Question: I am trying to remove the duplicates in excel via the following code:
'''
Set rng = Range("A1", Range("A1").SpecialCells(xlLastCell))
rng.removeduplicates Columns:=8, Header:=xlYes
'''
This method seems to work half of the time. Sometimes it works, sometimes it gives me the following error:

Searching on run-time error 1004 gives me the info that there shouldn't be strings, with more than 911 chars, which is not the case. When running the code multiple times on the same excel file, it goes well around 50 percent of the time.
I am running the code in ms access 2007, but all my references are switched on. The question is ofcourse, how to solve this, but any other, better way to easily remove my duplicates will be appreciated as well. Thank you.
Full code:
'''
Const xlLastCell As Long = 11
Const xlYes As Long = 1
Public Function formatreports(FileName As String) As String
Dim xl As Excel.Application
Dim xlwb As Excel.Workbook
Dim xlsh As Excel.Worksheet
Dim rng As Range
Dim newname As String
Set xl = CreateObject("Excel.Application")
xl.DisplayAlerts = False
xl.Visible = False
Set xlwb = xl.Workbooks.Open(FileName)
Set xlsh = xlwb.Worksheets(1)
'its MFR0004; This is solely for import reasons
xlsh.Rows("1:4").Delete
xlsh.Rows("2").Delete
xlsh.Columns("A:B").Delete
xlsh.Columns("B").Delete
'This as well
xlsh.Range("J1") = "Total Weight"
xlsh.Range("L1") = "Net Weight"
xlsh.Range("O1") = "Gross Weight"
xlsh.Range("AA1") = "Delivery Date"
Set rng = xlsh.Range("A1", Range("A1").SpecialCells(xlLastCell))
rng.removeduplicates Columns:=8, Header:=xlYes
newname = Left(FileName, Len(FileName) - 4) & ".XLSX"
xlwb.SaveAs newname, FileFormat:=51
formatreports = newname
xlwb.Save
xlwb.Close
xl.Quit
Set xl = Nothing
End Function
'''
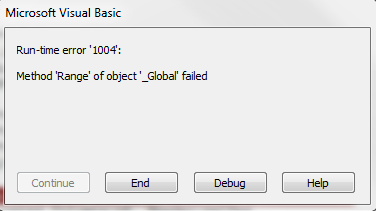
Answer: The problem is that your cells are not fully qualified.
You need to try something like this
'''
' change sheet1 to the relevant worksheet
With ThisWorkbook.Sheets("Sheet1")
Set rng = .Range("A1", .Range("A1").SpecialCells(xlLastCell))
rng.RemoveDuplicates Columns:=8, Header:=xlYes
End With
'''
On A side note: Since you are saying that you are working from Access and this code works sometime that means you are maybe using Early Binding. If you are not then you will have to add these to the top of your code
'''
Const xlLastCell As Long = 11
Const xlYes As Long = 1
'''